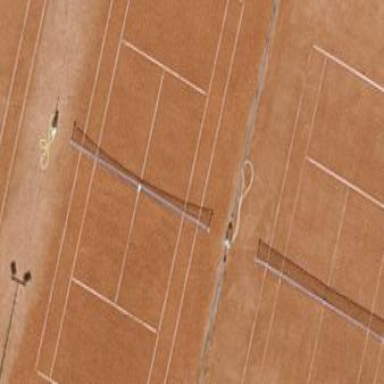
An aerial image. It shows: Tennis court on pitch designated for leisure land.